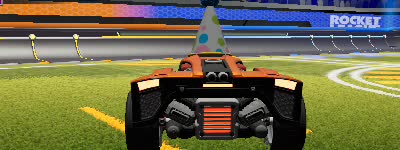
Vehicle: breakout